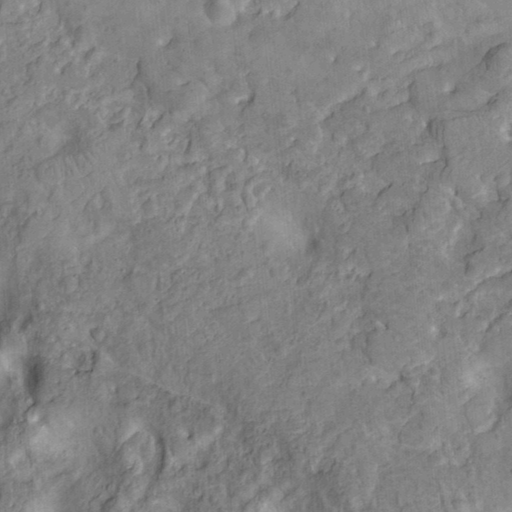
Classes present: Background, Cone